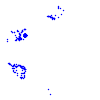
Particle: kaon